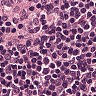
Metastatic tissue present: no